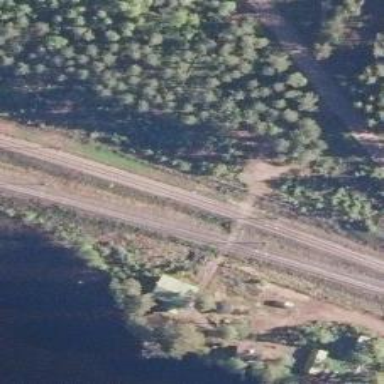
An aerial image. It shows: Railway track with continuous electrified contact lines.